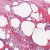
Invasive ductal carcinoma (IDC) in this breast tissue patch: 0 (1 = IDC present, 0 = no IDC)